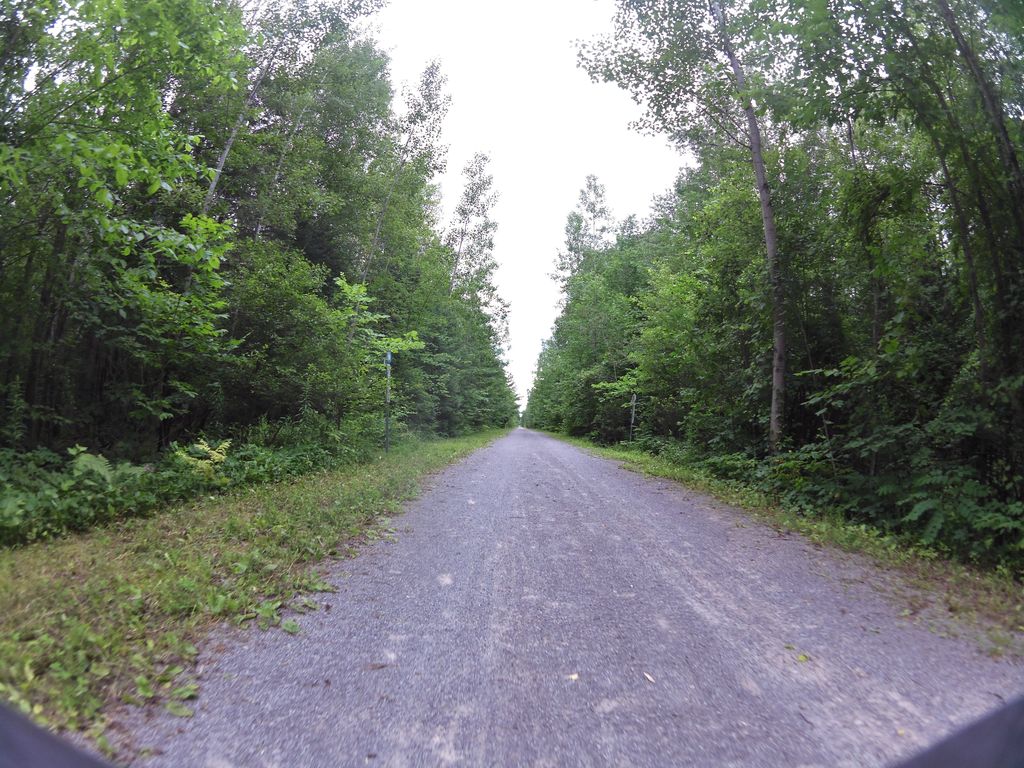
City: ottawa-gatineau